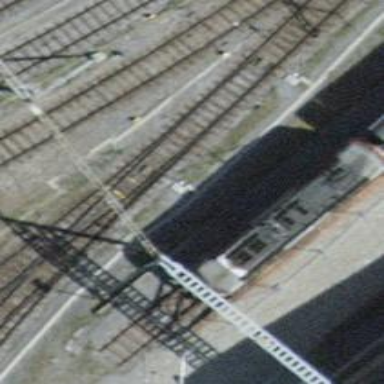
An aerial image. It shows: Railway yard with single rail track. The electrified track has contact line for power supply.